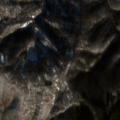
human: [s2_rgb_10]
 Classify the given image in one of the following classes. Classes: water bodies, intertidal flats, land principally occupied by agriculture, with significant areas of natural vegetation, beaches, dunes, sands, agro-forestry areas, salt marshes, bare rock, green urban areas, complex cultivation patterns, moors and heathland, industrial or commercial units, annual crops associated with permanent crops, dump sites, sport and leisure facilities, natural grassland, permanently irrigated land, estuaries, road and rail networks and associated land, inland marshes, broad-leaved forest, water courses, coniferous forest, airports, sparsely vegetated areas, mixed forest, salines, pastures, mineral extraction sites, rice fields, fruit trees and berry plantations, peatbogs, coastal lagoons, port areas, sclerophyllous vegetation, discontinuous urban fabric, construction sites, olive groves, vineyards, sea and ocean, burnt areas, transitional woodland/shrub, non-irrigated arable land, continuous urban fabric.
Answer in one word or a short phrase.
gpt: broad-leaved forest, mixed forest